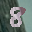
Label: 8